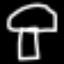
Label: mushroom